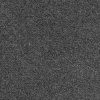
Atmospheric dust classification: dusty